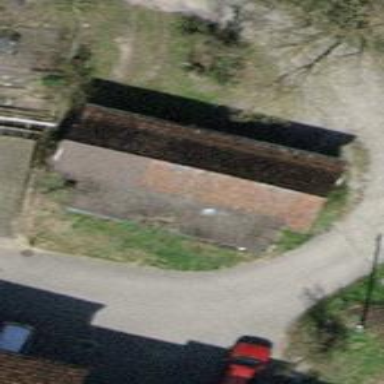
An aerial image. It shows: Shed.